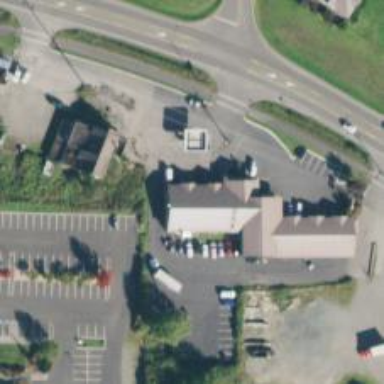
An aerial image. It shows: Convenience shop.